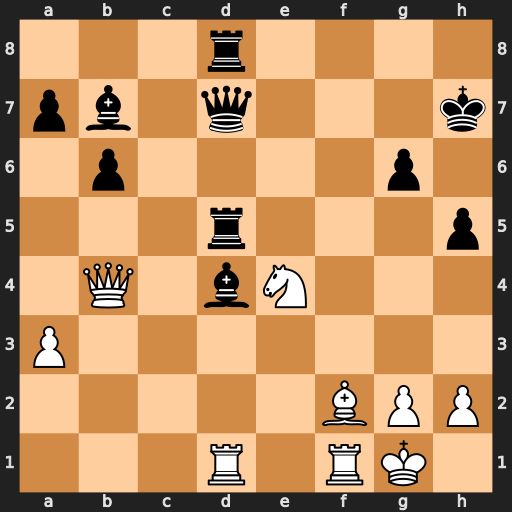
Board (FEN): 3r4/pb1q3k/1p4p1/3r3p/1Q1bN3/P7/5BPP/3R1RK1
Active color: w
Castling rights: -
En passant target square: -
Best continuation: Bxd4 Rxd4 Nf6+ Kg7 Nxd7 Rxb4 axb4